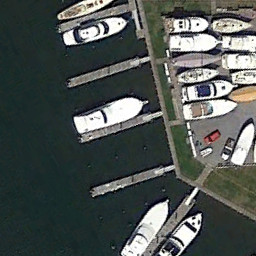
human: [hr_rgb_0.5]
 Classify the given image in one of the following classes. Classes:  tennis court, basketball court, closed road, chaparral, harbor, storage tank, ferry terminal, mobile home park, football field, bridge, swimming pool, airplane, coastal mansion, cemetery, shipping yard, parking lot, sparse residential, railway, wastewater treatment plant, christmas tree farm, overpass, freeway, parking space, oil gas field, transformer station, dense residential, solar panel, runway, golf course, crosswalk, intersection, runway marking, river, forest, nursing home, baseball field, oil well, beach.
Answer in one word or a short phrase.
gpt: ferry terminal